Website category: university
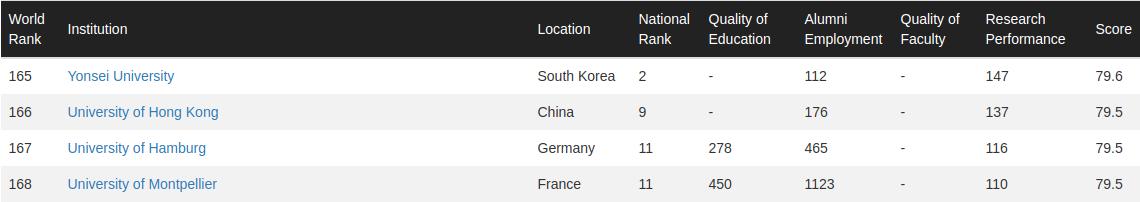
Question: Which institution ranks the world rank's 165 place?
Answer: Yonsei University

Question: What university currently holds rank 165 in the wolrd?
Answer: Yonsei University

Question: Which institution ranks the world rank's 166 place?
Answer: University of Hong Kong

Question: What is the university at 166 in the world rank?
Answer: University of Hong Kong

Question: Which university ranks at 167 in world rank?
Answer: University of Hamburg

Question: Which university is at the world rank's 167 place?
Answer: University of Hamburg

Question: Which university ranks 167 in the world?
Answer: University of Hamburg

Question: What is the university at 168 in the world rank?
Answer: University of Montpellier

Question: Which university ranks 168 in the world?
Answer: University of Montpellier

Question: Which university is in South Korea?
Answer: Yonsei University

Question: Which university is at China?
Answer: University of Hong Kong

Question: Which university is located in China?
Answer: University of Hong Kong

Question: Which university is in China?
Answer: University of Hong Kong

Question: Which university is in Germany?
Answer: University of Hamburg

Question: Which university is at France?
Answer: University of Montpellier

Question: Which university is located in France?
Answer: University of Montpellier

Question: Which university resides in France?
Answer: University of Montpellier

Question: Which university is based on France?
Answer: University of Montpellier

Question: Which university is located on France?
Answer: University of Montpellier

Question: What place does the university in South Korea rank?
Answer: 165

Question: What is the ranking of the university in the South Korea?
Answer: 165

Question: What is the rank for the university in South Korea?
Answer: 165

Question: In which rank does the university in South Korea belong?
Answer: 165

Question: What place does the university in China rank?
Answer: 166

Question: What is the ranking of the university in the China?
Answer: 166

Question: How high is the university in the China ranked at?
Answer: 166

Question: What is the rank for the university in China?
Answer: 166

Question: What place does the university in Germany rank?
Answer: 167

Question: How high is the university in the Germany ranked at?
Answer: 167

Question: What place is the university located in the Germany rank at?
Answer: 167

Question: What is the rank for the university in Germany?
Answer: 167

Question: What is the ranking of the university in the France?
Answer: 168

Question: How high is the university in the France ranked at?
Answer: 168

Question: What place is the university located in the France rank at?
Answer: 168

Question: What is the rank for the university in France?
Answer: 168

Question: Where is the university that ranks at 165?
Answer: South Korea

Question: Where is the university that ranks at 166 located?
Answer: China

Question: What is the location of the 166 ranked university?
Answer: China

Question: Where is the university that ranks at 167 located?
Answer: Germany

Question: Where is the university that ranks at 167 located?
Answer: Germany

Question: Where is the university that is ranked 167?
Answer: Germany

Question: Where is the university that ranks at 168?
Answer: France

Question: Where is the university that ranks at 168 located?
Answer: France

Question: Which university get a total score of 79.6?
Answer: Yonsei University